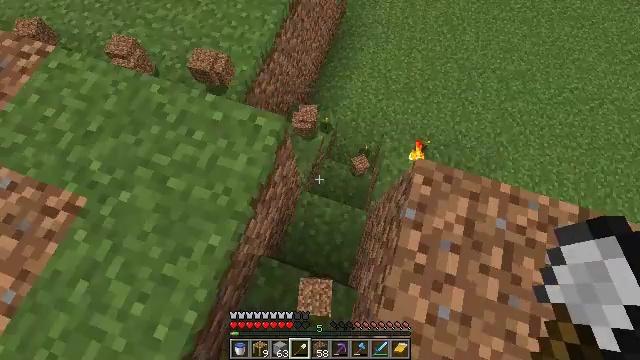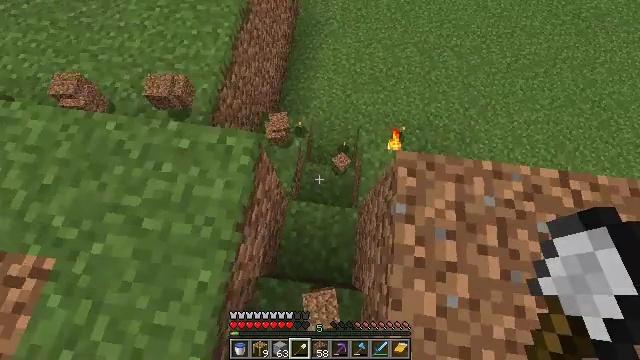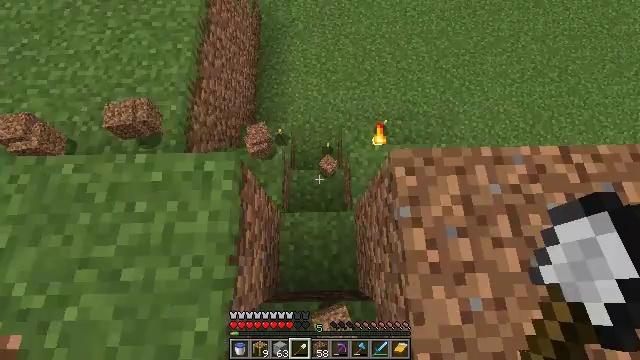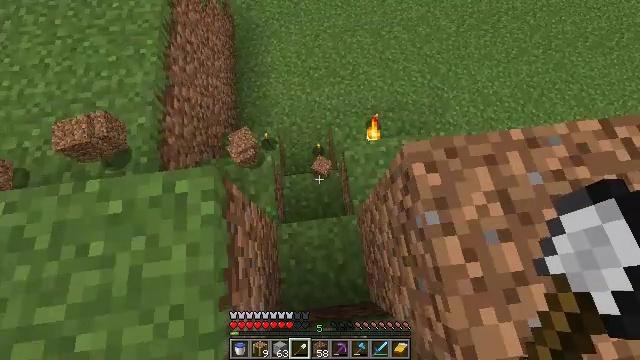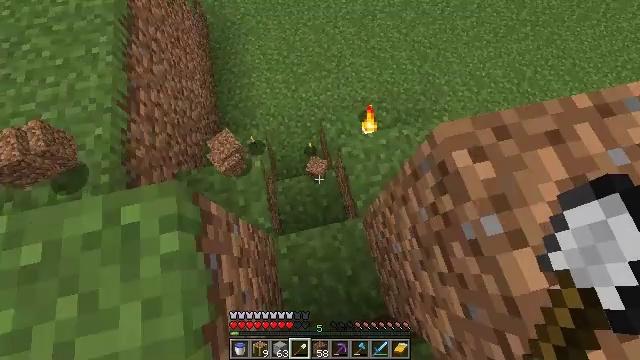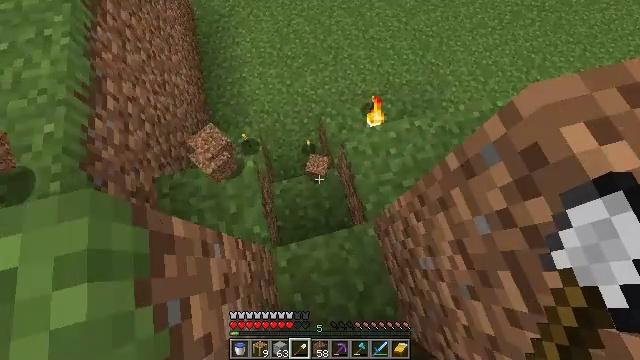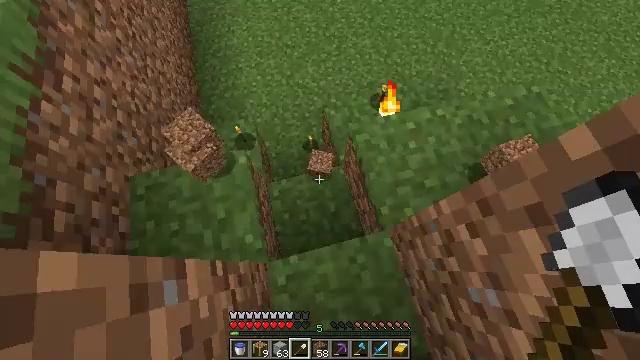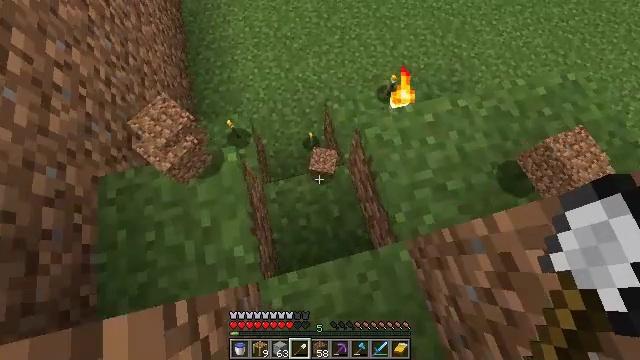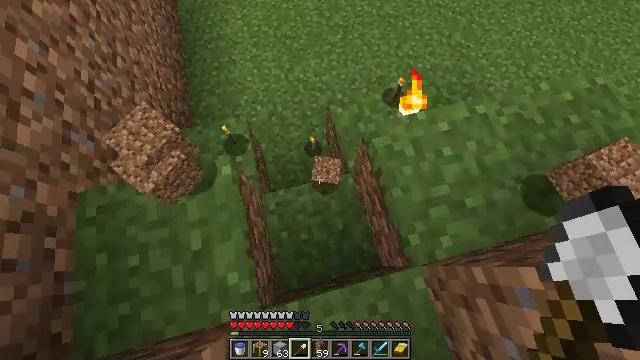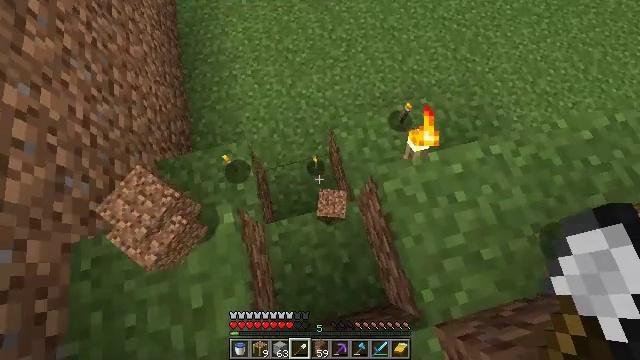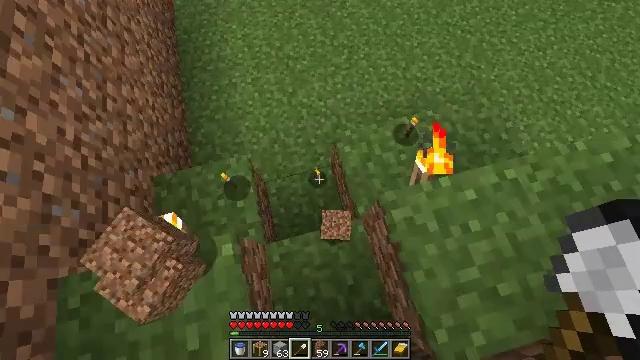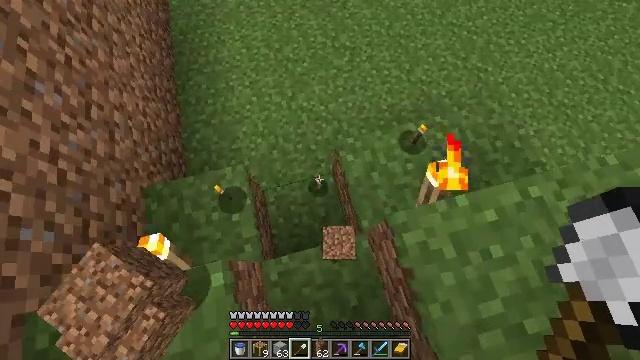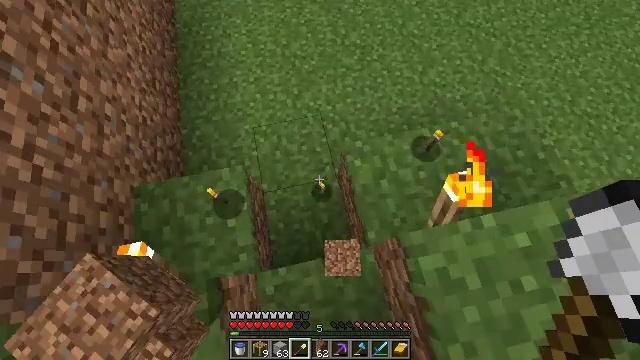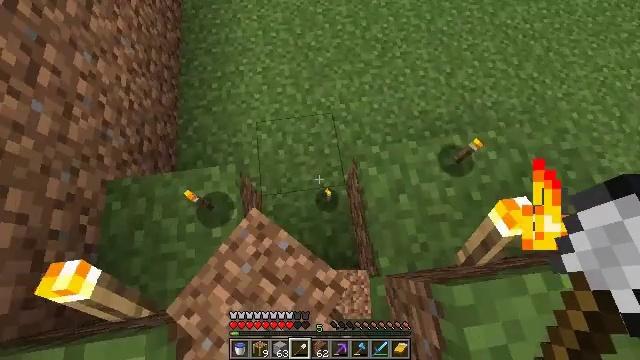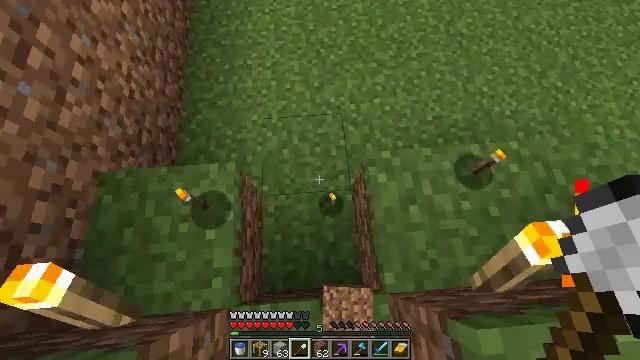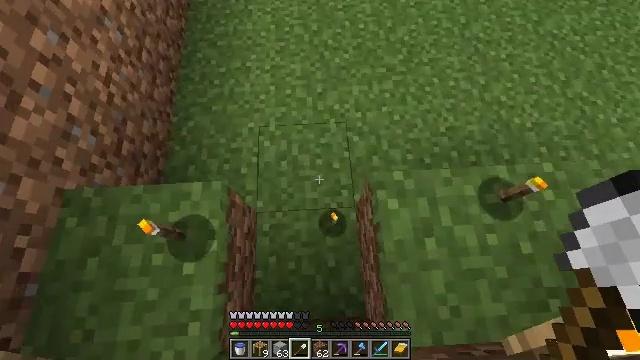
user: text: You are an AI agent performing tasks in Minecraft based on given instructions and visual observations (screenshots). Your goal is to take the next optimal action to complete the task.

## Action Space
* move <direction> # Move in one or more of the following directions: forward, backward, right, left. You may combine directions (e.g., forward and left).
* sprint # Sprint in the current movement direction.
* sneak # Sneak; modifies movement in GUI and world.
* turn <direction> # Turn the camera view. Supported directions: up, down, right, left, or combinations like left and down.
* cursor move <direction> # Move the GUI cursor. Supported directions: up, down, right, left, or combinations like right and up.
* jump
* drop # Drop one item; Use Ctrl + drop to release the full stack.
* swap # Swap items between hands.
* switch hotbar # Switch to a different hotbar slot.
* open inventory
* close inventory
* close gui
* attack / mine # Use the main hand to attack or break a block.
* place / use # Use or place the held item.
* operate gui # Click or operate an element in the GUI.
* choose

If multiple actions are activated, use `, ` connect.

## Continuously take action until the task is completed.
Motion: motion action
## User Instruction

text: Mine the wall torch to remove it.
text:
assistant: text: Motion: move forward, turn right
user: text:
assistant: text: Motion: move forward, turn right
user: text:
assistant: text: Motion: move forward, turn right
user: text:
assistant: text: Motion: move forward, turn right
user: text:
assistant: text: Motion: move forward, turn right
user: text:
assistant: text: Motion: move forward
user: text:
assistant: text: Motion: move forward
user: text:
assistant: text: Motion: move forward
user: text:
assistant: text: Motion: move forward
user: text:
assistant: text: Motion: move forward
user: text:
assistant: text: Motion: move forward
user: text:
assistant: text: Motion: move forward, turn left
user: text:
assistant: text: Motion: move forward, turn left
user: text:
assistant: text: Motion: move forward, turn left
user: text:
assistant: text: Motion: move forward, turn left
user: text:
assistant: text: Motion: move forward, turn left
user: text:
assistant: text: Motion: move forward, turn left
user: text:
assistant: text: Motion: move forward, turn left
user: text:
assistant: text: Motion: move forward, turn left
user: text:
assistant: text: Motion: move forward
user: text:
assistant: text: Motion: move forward
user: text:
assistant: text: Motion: move forward, turn left
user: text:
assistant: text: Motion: move forward, turn left and up
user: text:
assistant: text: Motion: move forward, turn left and up
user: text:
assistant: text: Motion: move forward, turn left and up
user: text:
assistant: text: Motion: move forward, turn left and up
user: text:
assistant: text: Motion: turn left and up
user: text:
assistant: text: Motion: turn left and up
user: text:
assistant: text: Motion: turn left and up
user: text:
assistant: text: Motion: turn left and up